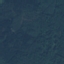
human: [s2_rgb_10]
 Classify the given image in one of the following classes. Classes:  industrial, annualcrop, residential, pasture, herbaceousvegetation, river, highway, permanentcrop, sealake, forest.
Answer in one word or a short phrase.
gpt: Forest